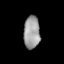
Tissue: lung
Cell type: Myeloid cells
Senescence score: 0.5559
Nuclear area (px): 516
Mean DAPI intensity: 157.409